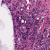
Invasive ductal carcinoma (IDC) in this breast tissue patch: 0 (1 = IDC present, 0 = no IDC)